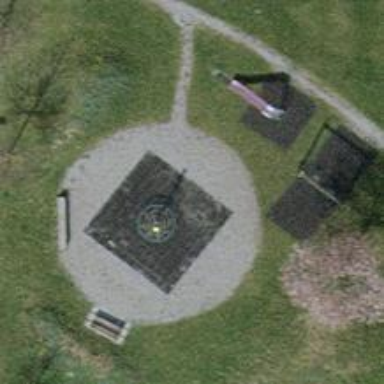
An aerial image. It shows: Playground area for leisure land.